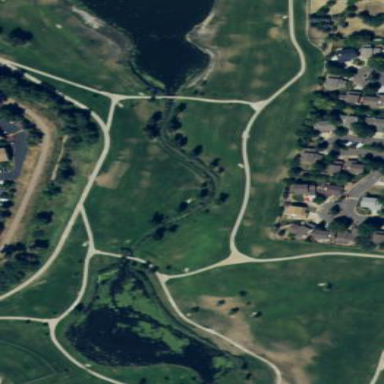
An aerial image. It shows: Golf course surrounded by greenery.